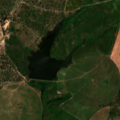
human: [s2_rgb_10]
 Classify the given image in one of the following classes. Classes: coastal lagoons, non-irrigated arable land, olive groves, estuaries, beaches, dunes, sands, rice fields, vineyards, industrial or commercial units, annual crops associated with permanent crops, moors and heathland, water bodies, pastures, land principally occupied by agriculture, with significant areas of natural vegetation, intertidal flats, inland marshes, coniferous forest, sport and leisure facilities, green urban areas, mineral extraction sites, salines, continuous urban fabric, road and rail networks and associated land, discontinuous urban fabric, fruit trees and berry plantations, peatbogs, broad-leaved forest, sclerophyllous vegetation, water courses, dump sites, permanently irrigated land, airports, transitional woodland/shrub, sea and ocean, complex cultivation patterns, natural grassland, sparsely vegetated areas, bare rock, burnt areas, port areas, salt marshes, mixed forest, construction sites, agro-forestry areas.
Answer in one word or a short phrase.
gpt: non-irrigated arable land, permanently irrigated land, pastures, agro-forestry areas